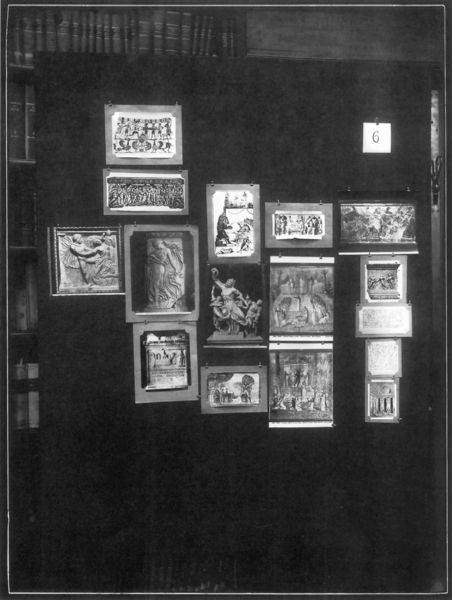
Titel: Mnemosyne (Bilderatlas, Fotos der Tafeln)
Künstler: Aby Warburg
Institution: London, The Warburg Institute Archive ©
Schlagwörter: dunkel, hell, säule, zimmer, tuch, regal, wand, rahmen, stein, innenraum, engel, skulptur, relief, bilder, bücher, fotos, monochrom, figuren, foto, fotografie, arrangement, antike, buch, schwarz-weiss, bücherregal, sschwarz, skulpturen, zahl, bibliothek, sammlung, aufgehängt, sechs, reproduktion, nummer, studio, atlas, darstellungen, fotografien, stellwand, laokoon, biblothek, warburg, aby warburg, bilderatlas, mnemosyne, petersburger hängung, 6, 16, schauwand, laokon